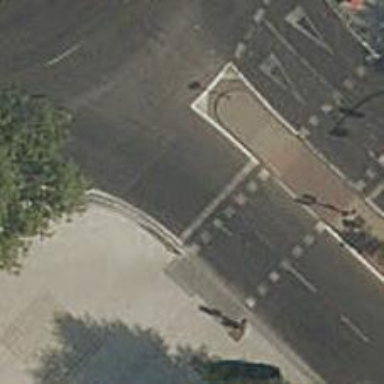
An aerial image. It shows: Blinking traffic signals along the road.